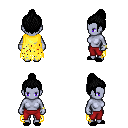
a pixel art fantasy rpg character, female body template, dark elf, purple skin, yellow tattered cape, red pants, black short topknot hairstyle, bracelets, black slippers, four views (front, back, left, right), 2x2 character sprite sheet, small pixel art, hard edges, no anti-aliasing